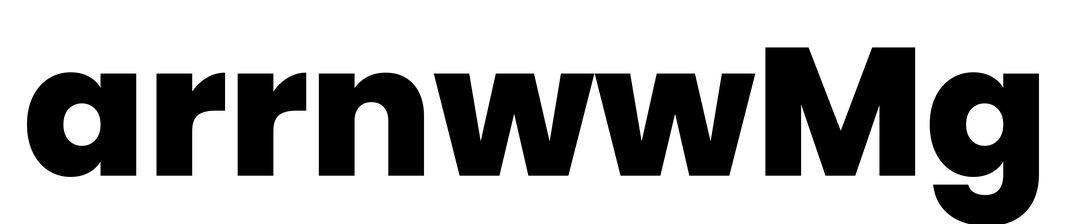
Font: Poppins-ExtraBold